Question: Good day, I'm using 'fabricjs', and it works well for me.
I did however recently come across a JavaScript thing I cannot explain, and that I only detected on 'fabricjs' (across all browsers).
Note: I am using '1.7.11' of 'fabricjs'.
It occurs on 'mouse:out' events.
It's only side-effect is to bloat the browser console with:
> Uncaught TypeError: Cannot read property 'fire' of null
at klass._fireOverOutEvents (fabric.js:9717)
...
It goes like this:

This is vanilla 'fabric.js' (i.e. not my code).
As you can see, 'target' is 'undefined', so the 'if' block is not executed. So far, that is expected. Now for the odd part.
'this._hoveredTarget' is 'null' (see debugger view below).
The 'else if' block should not be executed, yet it is.
<URL>
I tried to fix it with variants like 'this._hoveredTarget !== null' and 'this._hoveredTarget != null', but it still goes there when 'this._hoveredTarget' is 'null'.
I never saw this before. Any idea?
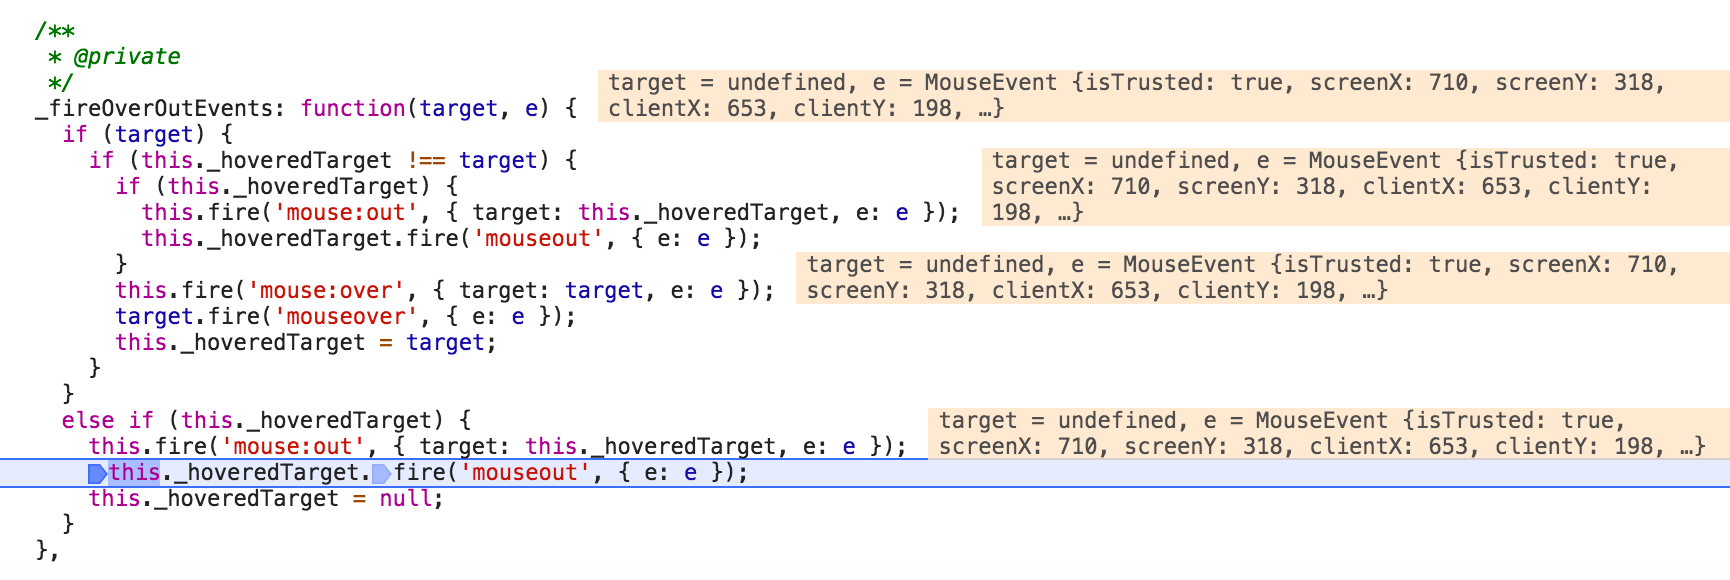
Answer: Ok this cannot happen just because a bug in the code. an IF is an IF.
What can happen is that you have some event handling on 'mouse:out' that is happening before that line that is erroring and that event handler is deleting the reference to 'this._hoverTarget'.
This is still a bug in my opinion since if custom code is allowed the condition must be checked again before accessing the variable as an object.
Current version of fabricJS 1.7.17 has a different code in place:
<URL>
this.hoveredTarget is saved as reference immediately so that whatever it happens to hoveredTarget you are safe.
You should upgrade maybe.